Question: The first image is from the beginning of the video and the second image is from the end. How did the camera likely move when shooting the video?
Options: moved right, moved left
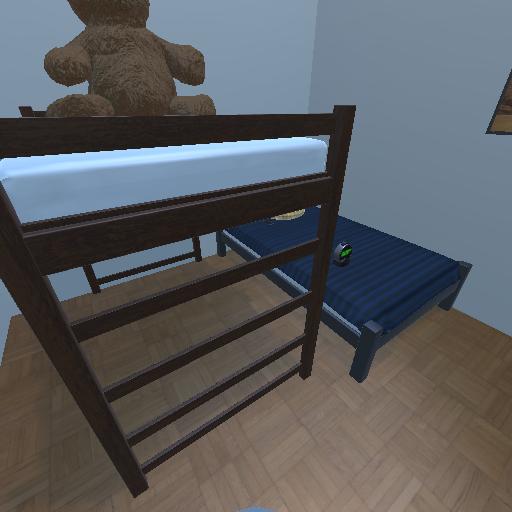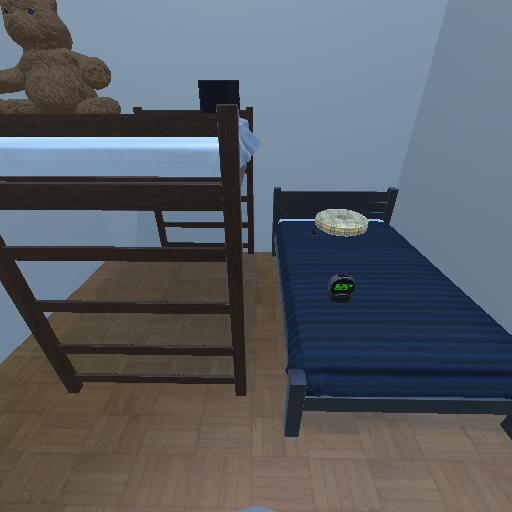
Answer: moved right